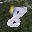
Label: 8